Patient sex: M
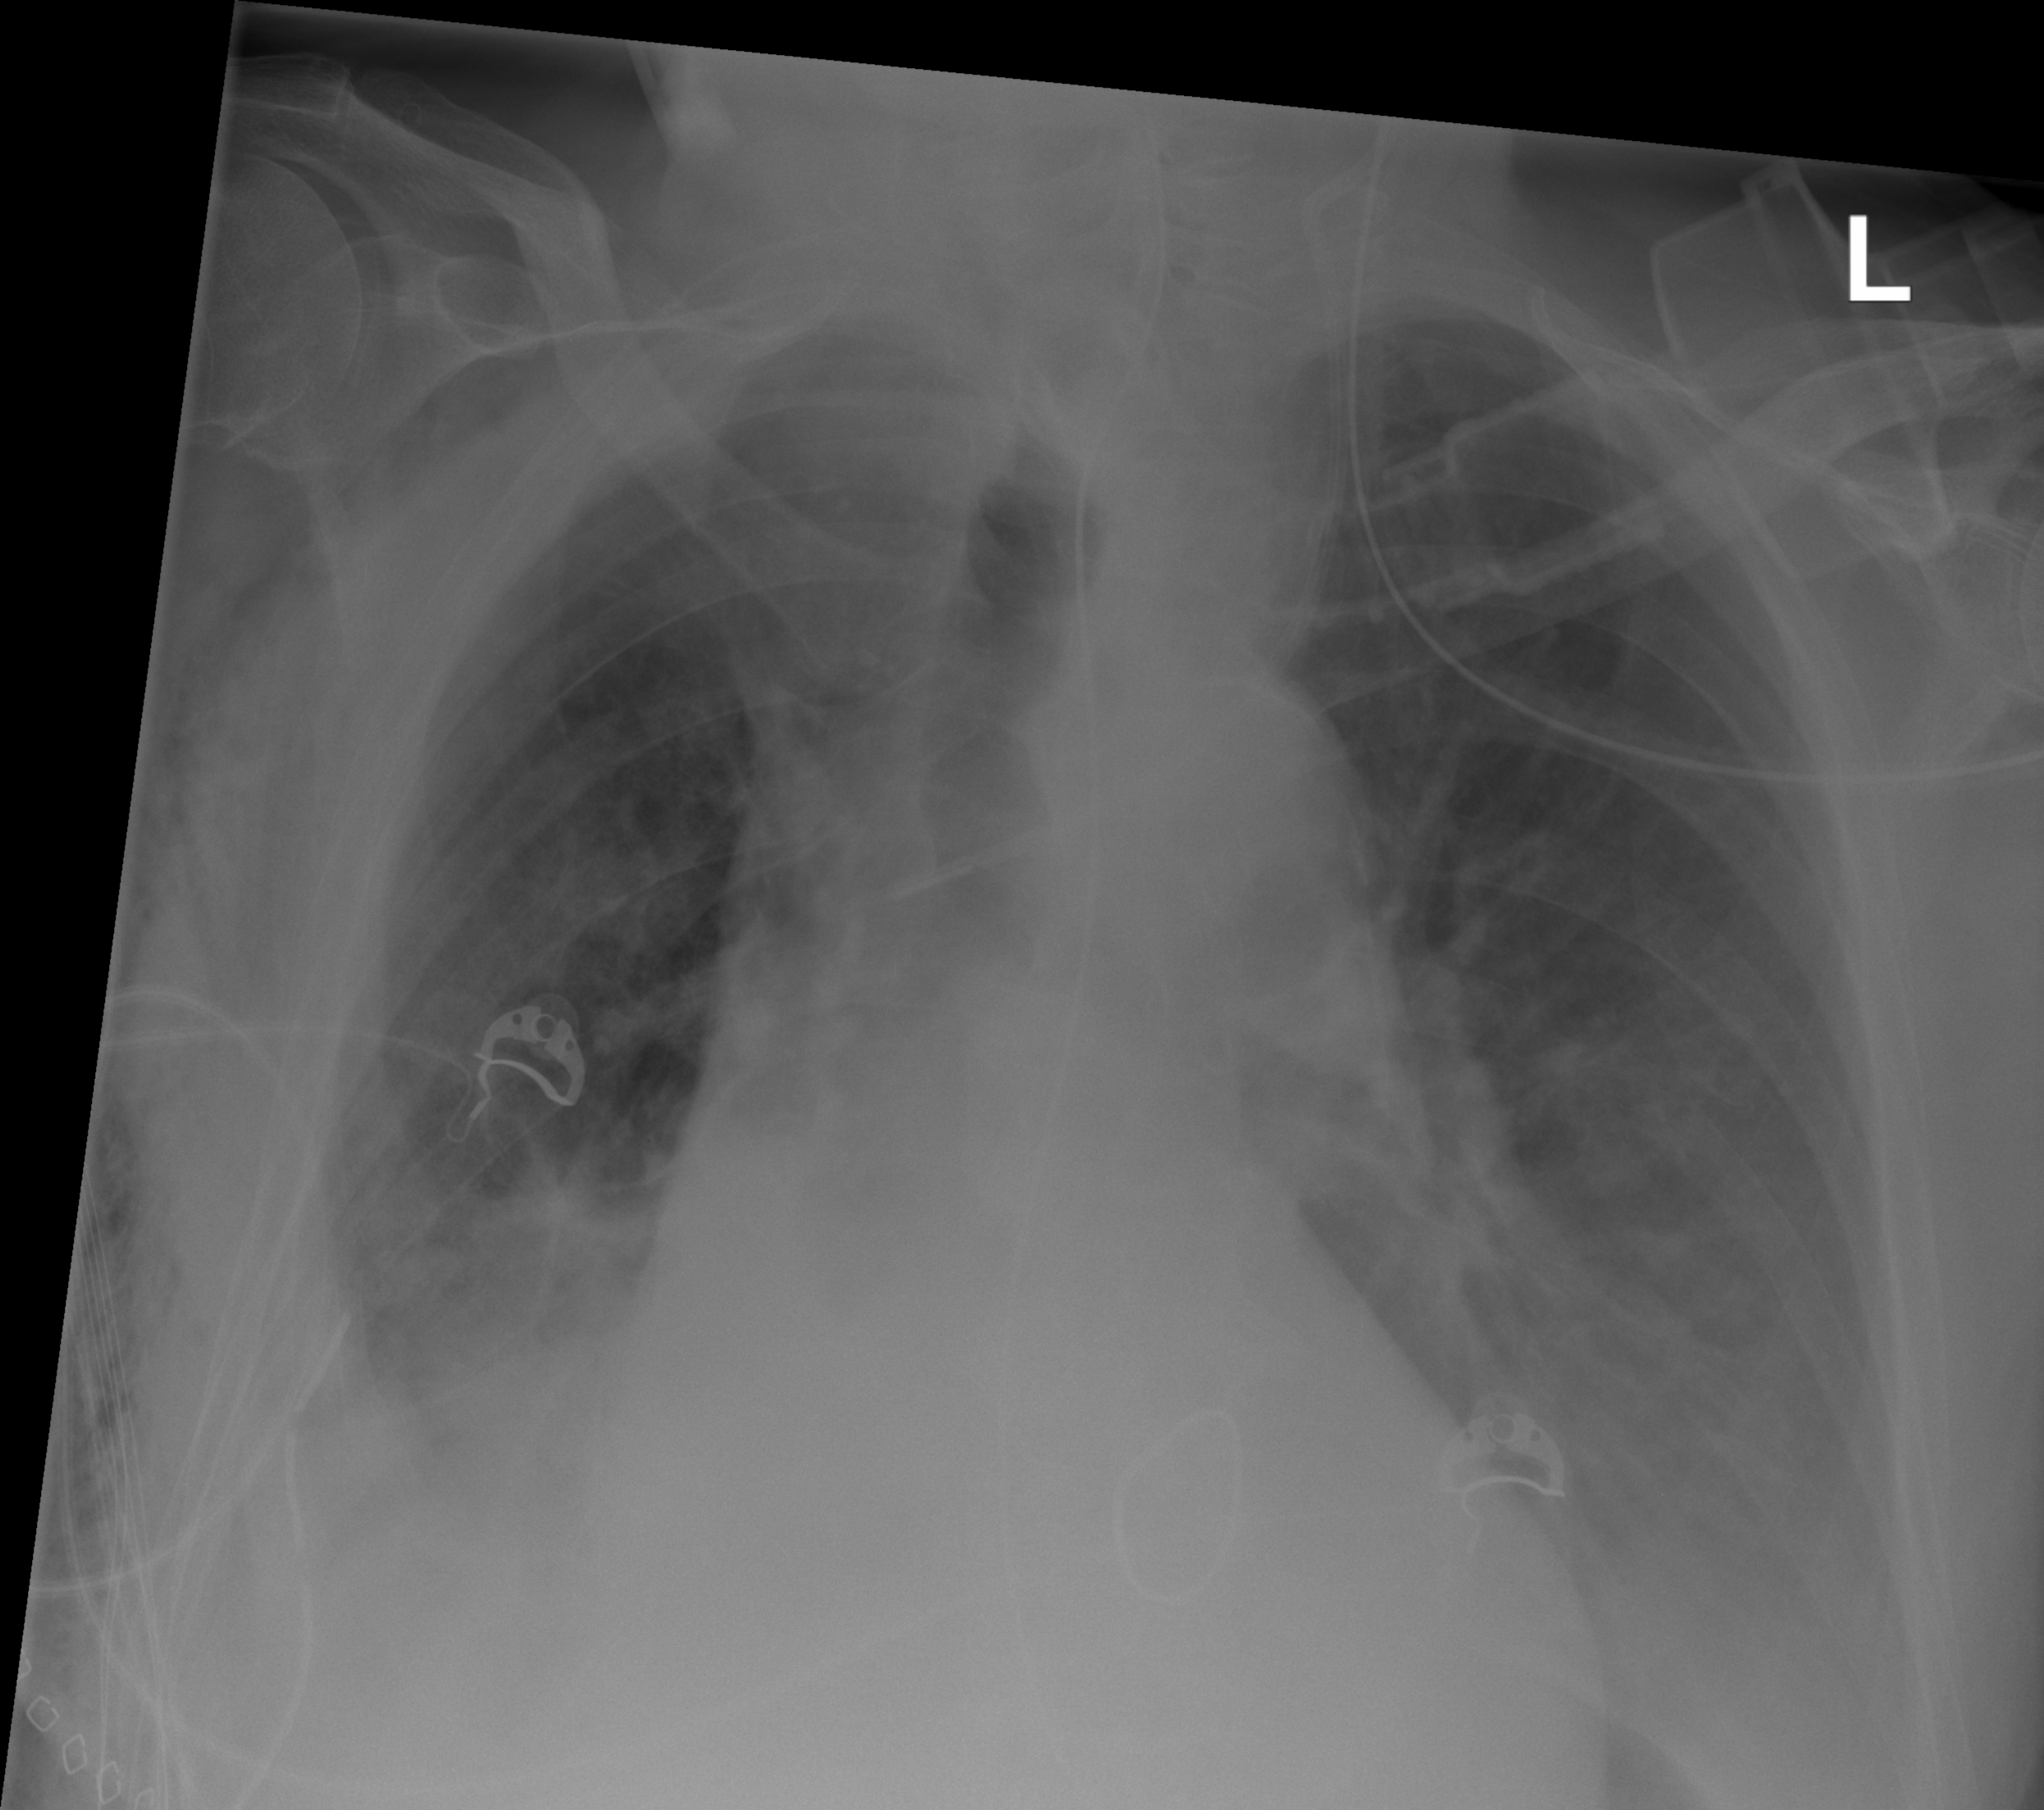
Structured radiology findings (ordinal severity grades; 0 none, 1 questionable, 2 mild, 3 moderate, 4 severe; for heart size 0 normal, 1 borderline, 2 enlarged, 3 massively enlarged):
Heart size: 0
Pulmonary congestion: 0
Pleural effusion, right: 3
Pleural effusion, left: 3
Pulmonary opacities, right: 2
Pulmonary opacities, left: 0
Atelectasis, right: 2
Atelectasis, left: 2